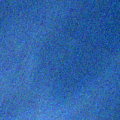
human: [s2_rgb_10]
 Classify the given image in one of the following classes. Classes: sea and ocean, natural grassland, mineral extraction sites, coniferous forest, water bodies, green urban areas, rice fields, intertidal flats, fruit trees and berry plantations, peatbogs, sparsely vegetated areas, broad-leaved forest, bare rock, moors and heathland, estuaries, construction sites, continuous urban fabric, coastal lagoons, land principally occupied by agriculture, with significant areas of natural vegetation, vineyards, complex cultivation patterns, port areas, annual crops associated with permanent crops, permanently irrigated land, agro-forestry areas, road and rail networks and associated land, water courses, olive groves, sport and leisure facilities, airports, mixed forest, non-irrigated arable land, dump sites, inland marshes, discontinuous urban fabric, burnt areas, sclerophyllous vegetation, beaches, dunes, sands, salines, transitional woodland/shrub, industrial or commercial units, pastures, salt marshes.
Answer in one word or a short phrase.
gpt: sea and ocean